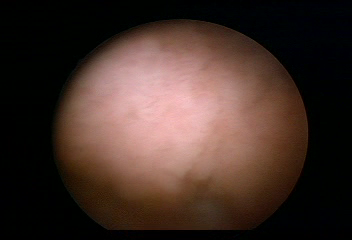
Modality: WLC
Class: Malignant
Subclass: LowGradePapillary
Lesion: L1
Stage: Ta
Morphology: Papillary
Bladder cancer association: Yes
Annotated structures: Tumor